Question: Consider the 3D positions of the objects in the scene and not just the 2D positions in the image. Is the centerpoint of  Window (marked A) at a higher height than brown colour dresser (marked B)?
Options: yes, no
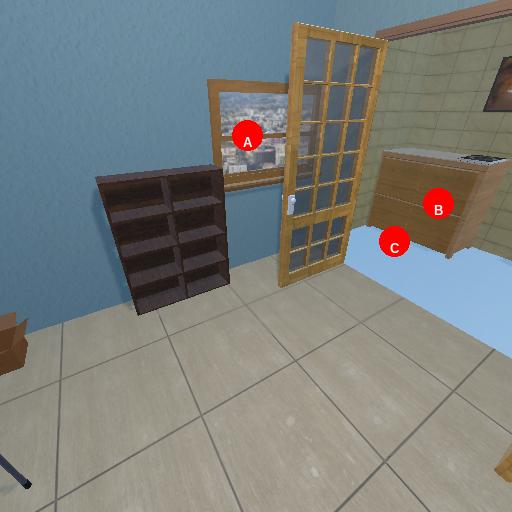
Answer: yes